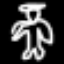
Label: angel